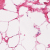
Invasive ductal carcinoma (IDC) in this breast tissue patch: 0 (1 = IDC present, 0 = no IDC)